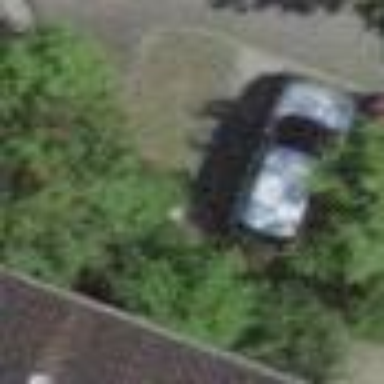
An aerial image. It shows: Parking area with surface.